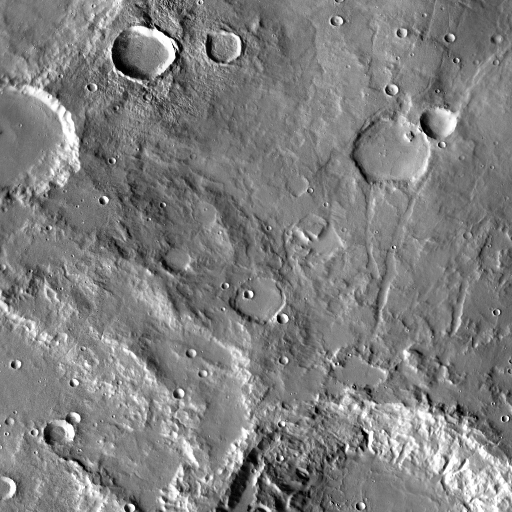
Crater classes present: Background, Other, Buried